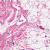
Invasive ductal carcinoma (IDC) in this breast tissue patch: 0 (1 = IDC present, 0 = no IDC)